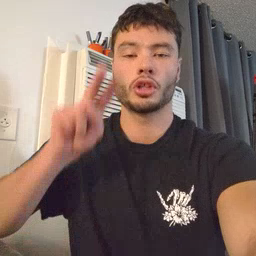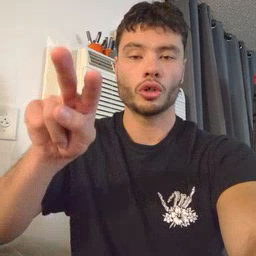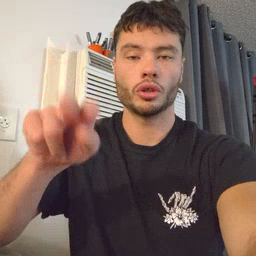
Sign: look